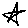
Label: star